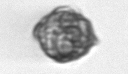
Label: Kryptoperidinium_triquetrum